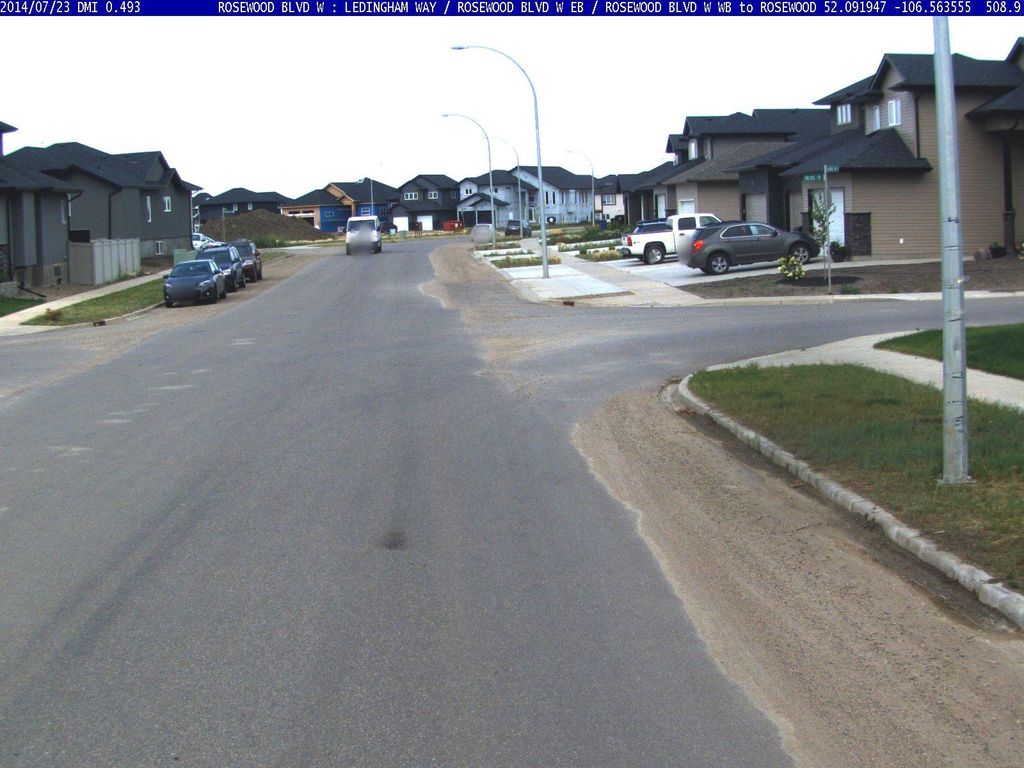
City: saskatoon